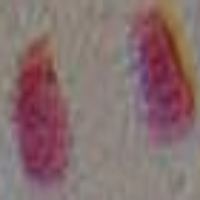
Label: telophase